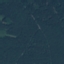
Land use / land cover: Forest